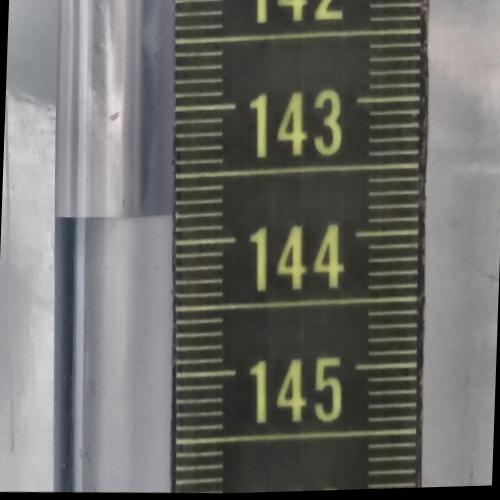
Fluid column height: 143.8 cm